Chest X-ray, AP view. Patient: 56 years old, sex M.
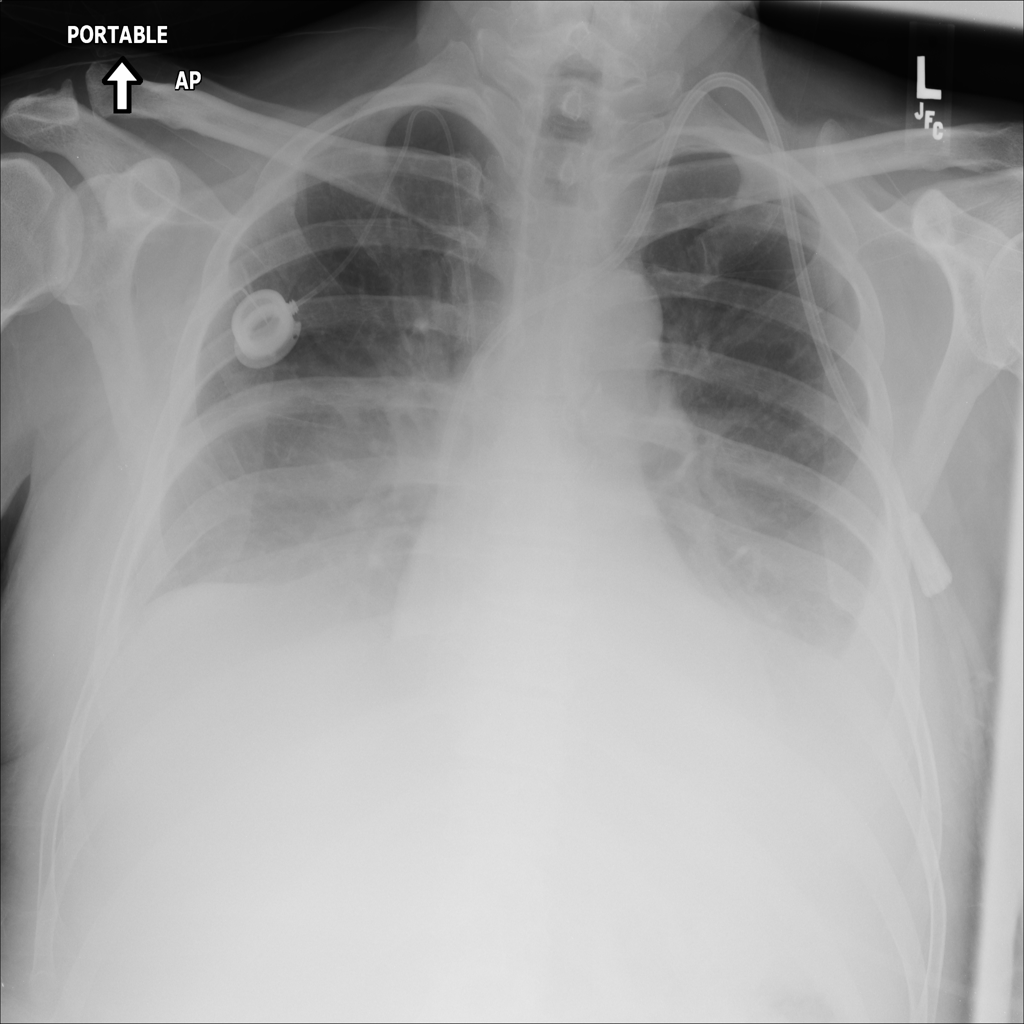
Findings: Consolidation, Effusion, Mass